Question: In a JTextPane the performance of highlighting a text with ~50000 lines is very slow. Do I have any chance to increase the preformance?
Here is a SSCE
'''
import java.awt.*;
import java.awt.event.*;
import javax.swing.*;
import javax.swing.text.*;
public class TextFieldUnicode {
private JTextPane textPane;
private JTextField textField;
private Document doc;
private Highlighter hilit = new DefaultHighlighter();
private Highlighter.HighlightPainter painter = new DefaultHighlighter.DefaultHighlightPainter(Color.GREEN);
private TextFieldUnicode() throws BadLocationException {
this.textPane = new JTextPane();
this.textField = new JTextField();
this.doc = new DefaultStyledDocument();
generateSomeText();
addTextFieldListener();
createAndShowGUI(textField);
} //end of constructor
private void generateSomeText() throws BadLocationException {
for(int i=0;i<=50000;i++) {
doc.insertString(doc.getLength(), "hello world, hello stackoverflow, here is some generated text "+i+"
", null);
}
textPane.setDocument(doc);
}
//here, the text will be highlighter after a search query is inserted
private void addTextFieldListener() {
textField.addActionListener( new ActionListener() {
@Override
public void actionPerformed(ActionEvent arg0) {
float start = System.nanoTime(); //start meausuring time
textPane.setHighlighter(hilit);
String query = textField.getText();
String text = textPane.getText();
text = text.replaceAll("[
]+", "");
if(text != null) {
int index = text.indexOf(query); //get index of word
int len = query.length(); //get length of word
while ( index >= 0 ) {
try {
textPane.getHighlighter().addHighlight(index, index+len, painter);
} catch (BadLocationException e) {
e.printStackTrace();
}
index = text.indexOf(query, (index+len));
}
}
float stop = System.nanoTime(); //stop meausuring time
System.out.println("time="+(stop-start)/<PHONE>+"s");
}
});
}
private void createAndShowGUI(JTextField textField) {
//Create and set up the window.
JFrame frame = new JFrame("TextFieldDemo");
frame.setDefaultCloseOperation(JFrame.EXIT_ON_CLOSE);
frame.add(textField, BorderLayout.NORTH);
frame.add(new JScrollPane(textPane), BorderLayout.CENTER);
frame.setSize(new Dimension(600, 600));
frame.setVisible(true);
}
public static void main(String[] args) throws BadLocationException {
new TextFieldUnicode();
}
}
'''
And here is a screenshot of my example: it takes approx. 2 seconds on an i5@1,9GHz/8GByte Ram when I highlight the letters. Any suggestions of how to do it in a better way?
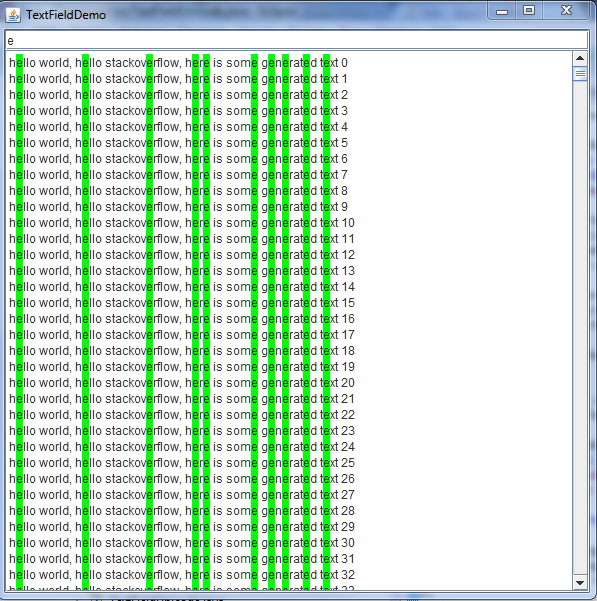
Answer: As someone in the comments pointed out you can try only highlighting the visible text. This end up a lot quicker. Here is an example using your code (it can probably be improved):
'''
import java.awt.BorderLayout;
import java.awt.Color;
import java.awt.Dimension;
import java.awt.Point;
import java.awt.Rectangle;
import java.awt.event.ActionEvent;
import java.awt.event.ActionListener;
import java.awt.event.ComponentEvent;
import java.awt.event.ComponentListener;
import javax.swing.JFrame;
import javax.swing.JScrollPane;
import javax.swing.JTextField;
import javax.swing.JTextPane;
import javax.swing.JViewport;
import javax.swing.text.BadLocationException;
import javax.swing.text.DefaultHighlighter;
import javax.swing.text.DefaultStyledDocument;
import javax.swing.text.Document;
import javax.swing.text.Highlighter;
public class TextFieldUnicode {
private JScrollPane scrollPane;
private JTextPane textPane;
private JTextField textField;
private Document doc;
private Highlighter hilit = new DefaultHighlighter();
private Highlighter.HighlightPainter painter = new DefaultHighlighter.DefaultHighlightPainter(
Color.GREEN);
private TextFieldUnicode() throws BadLocationException {
this.textPane = new JTextPane();
this.textField = new JTextField();
this.doc = new DefaultStyledDocument();
this.scrollPane = new JScrollPane(this.textPane);
this.textPane.setHighlighter(this.hilit);
generateSomeText();
addTextFieldListener();
createAndShowGUI(this.textField);
} // end of constructor
private void generateSomeText() throws BadLocationException {
for (int i = 0; i <= 50000; i++) {
doc.insertString(doc.getLength(),
"hello world, hello stackoverflow, here is some generated text " + i
+ "
", null);
}
textPane.setDocument(doc);
}
// here, the text will be highlighter after a search query is inserted
private void addTextFieldListener() {
textField.addActionListener(new ActionListener() {
@Override
public void actionPerformed(ActionEvent arg0) {
paintHighlights();
}
});
textPane.addComponentListener(new ComponentListener() {
@Override
public void componentShown(ComponentEvent e) {
}
@Override
public void componentResized(ComponentEvent e) {
}
@Override
public void componentMoved(ComponentEvent e) {
paintHighlights();
}
@Override
public void componentHidden(ComponentEvent e) {
}
});
}
private void paintHighlights() {
float start = System.nanoTime(); // start measuring time
textPane.getHighlighter().removeAllHighlights();
String query = textField.getText();
String text = null;
JViewport viewport = scrollPane.getViewport();
Rectangle viewRect = viewport.getViewRect();
Point p = viewRect.getLocation();
int startIndex = textPane.viewToModel(p);
p.x += viewRect.width;
p.y += viewRect.height;
int endIndex = textPane.viewToModel(p);
DefaultStyledDocument document = (DefaultStyledDocument) textPane
.getDocument();
try {
text = document.getText(startIndex, endIndex - startIndex);
} catch (BadLocationException ex) {
ex.printStackTrace();
}
if (text != null) {
int index = text.indexOf(query); // get index of word
int len = query.length(); // get length of word
while (index >= 0) {
try {
textPane.getHighlighter().addHighlight(startIndex + index,
startIndex + index + len, painter);
} catch (BadLocationException e) {
e.printStackTrace();
}
index = text.indexOf(query, (index + len));
}
}
float stop = System.nanoTime(); // stop meausuring time
System.out.println("time=" + (stop - start) / <PHONE> + "s");
}
private void createAndShowGUI(JTextField textField) {
// Create and set up the window.
JFrame frame = new JFrame("TextFieldDemo");
frame.setDefaultCloseOperation(JFrame.EXIT_ON_CLOSE);
frame.add(textField, BorderLayout.NORTH);
frame.add(this.scrollPane, BorderLayout.CENTER);
frame.setSize(new Dimension(600, 600));
frame.setVisible(true);
}
public static void main(String[] args) throws BadLocationException {
new TextFieldUnicode();
}
}
'''